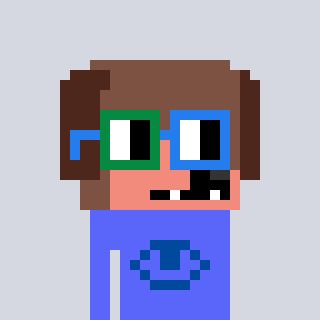
a pixel art character with square green and blue glasses, a dog-shaped head and a purple-colored body on a cool background